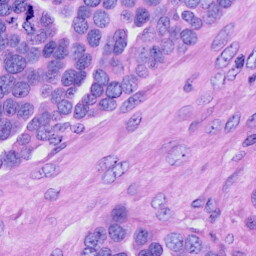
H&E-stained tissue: Ovarian